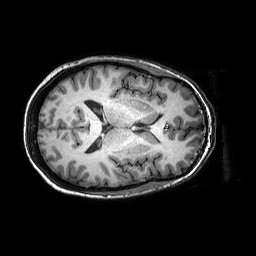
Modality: T1w
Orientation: axial
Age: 50
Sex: female